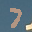
Label: 7